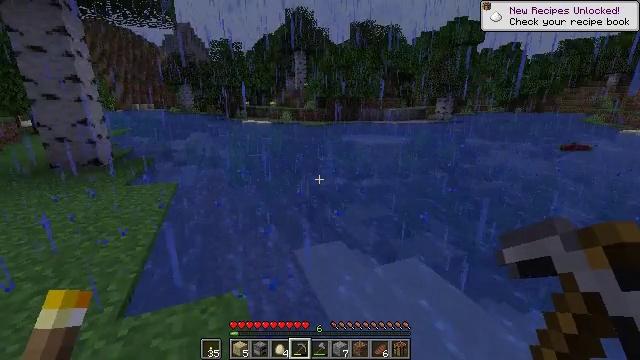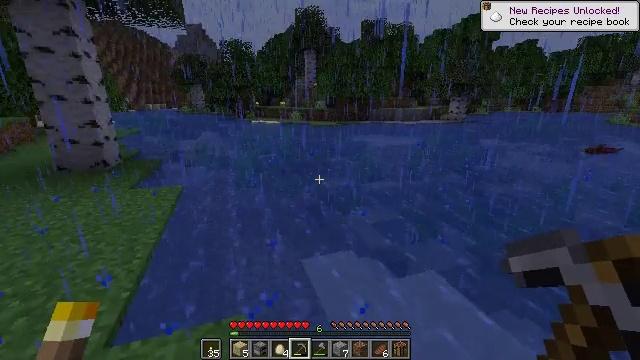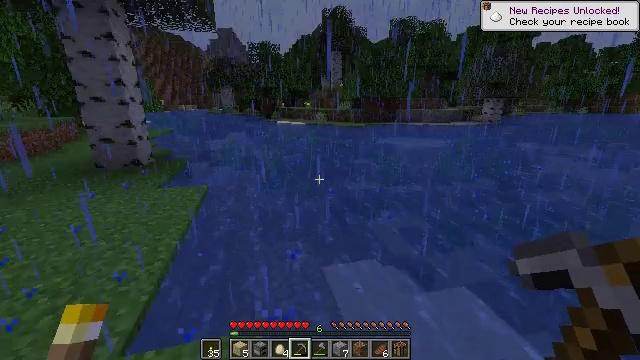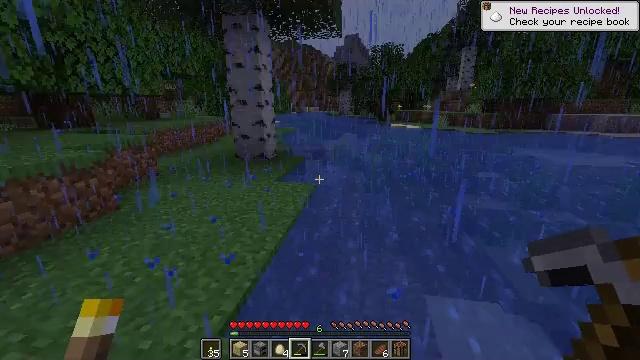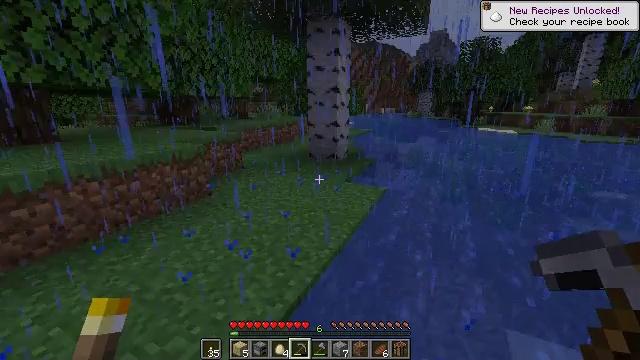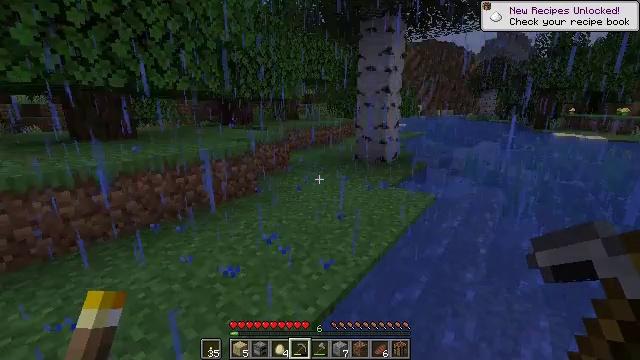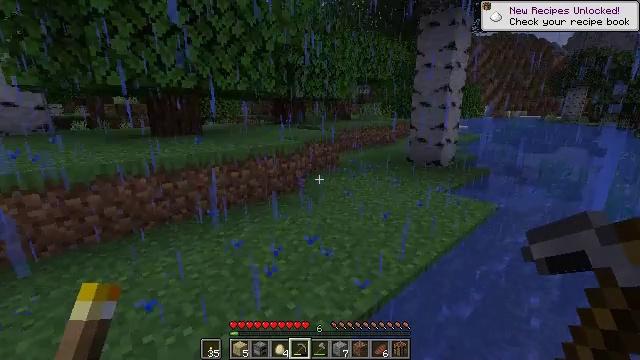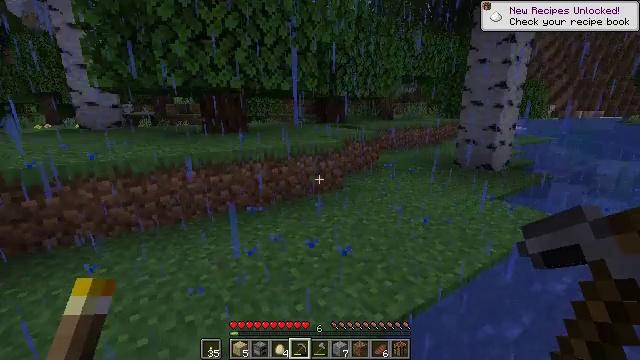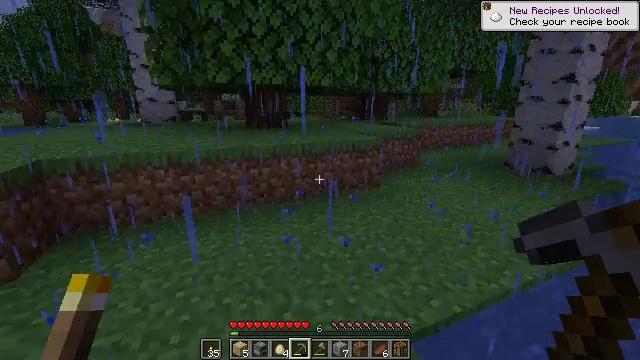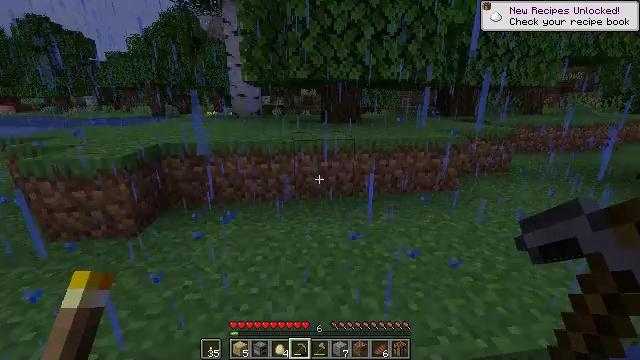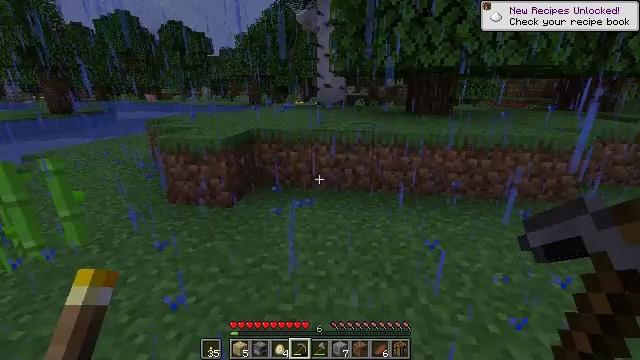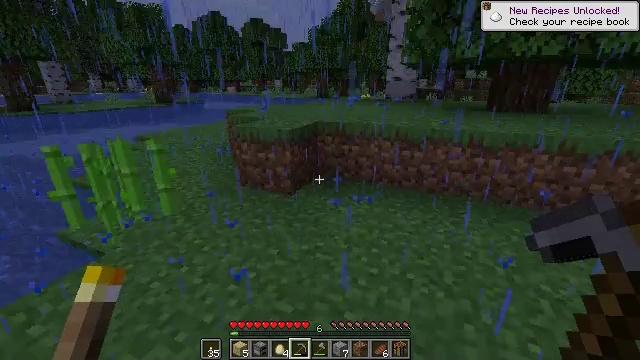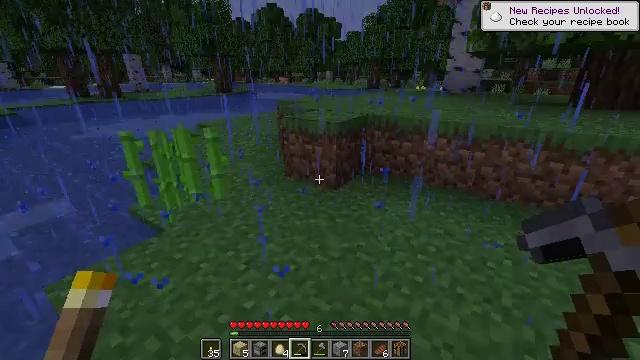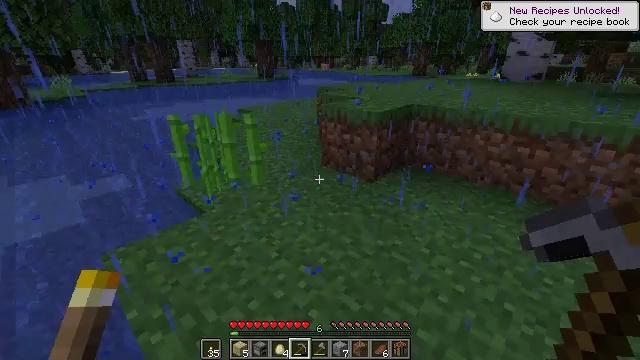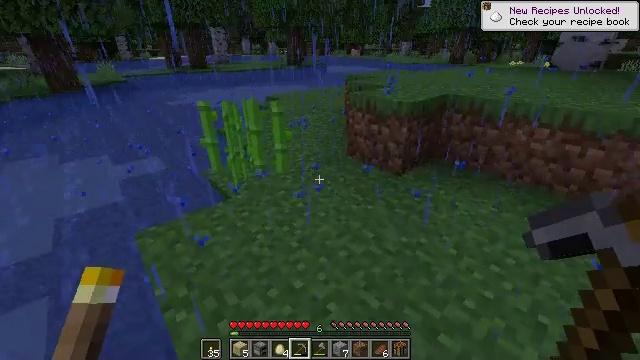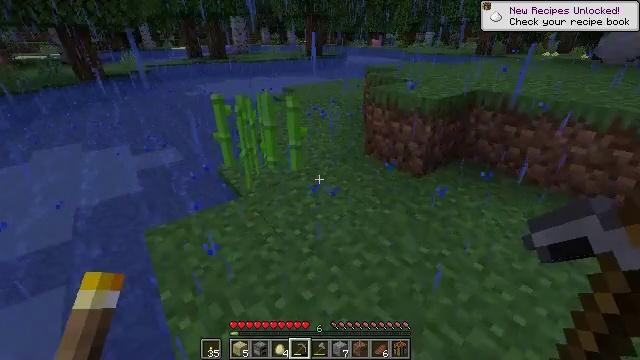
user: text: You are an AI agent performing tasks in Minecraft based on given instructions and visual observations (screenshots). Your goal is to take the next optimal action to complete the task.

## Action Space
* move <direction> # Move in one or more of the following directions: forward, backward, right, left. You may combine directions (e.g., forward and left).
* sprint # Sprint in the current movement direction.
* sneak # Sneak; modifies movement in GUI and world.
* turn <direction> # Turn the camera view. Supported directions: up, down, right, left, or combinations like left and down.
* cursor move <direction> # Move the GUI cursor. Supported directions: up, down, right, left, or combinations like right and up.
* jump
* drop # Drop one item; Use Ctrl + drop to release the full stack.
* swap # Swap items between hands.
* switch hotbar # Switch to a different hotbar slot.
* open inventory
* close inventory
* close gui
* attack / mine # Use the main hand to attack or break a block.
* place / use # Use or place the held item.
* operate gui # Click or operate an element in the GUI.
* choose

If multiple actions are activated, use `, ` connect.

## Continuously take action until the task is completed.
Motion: motion action
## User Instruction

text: Mine the sugar cane near rivers.
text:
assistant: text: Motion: move forward, turn left
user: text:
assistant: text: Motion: move forward, turn left
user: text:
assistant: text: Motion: move forward, turn left
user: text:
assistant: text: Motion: turn left
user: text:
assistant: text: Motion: turn left
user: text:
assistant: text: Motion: turn left
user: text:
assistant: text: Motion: turn left
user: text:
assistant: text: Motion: turn left
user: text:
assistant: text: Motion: turn left and down
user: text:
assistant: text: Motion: turn left and down
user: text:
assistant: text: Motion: turn left and down
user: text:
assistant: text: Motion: move forward, turn left and down
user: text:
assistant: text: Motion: move forward, turn left and down
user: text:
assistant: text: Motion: move forward, turn left and down
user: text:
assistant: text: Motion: move forward, turn left and down
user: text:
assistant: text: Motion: move forward, turn left
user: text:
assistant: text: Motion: move forward
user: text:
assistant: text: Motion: move forward, turn left
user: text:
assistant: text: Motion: turn left
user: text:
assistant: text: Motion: turn left
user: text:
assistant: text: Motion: no_op
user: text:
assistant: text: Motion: no_op
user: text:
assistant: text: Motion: no_op
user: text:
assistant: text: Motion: turn left, attack / mine
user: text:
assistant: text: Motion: attack / mine
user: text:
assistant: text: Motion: attack / mine
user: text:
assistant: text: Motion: move forward
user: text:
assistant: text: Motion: move forward
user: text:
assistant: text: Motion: no_op